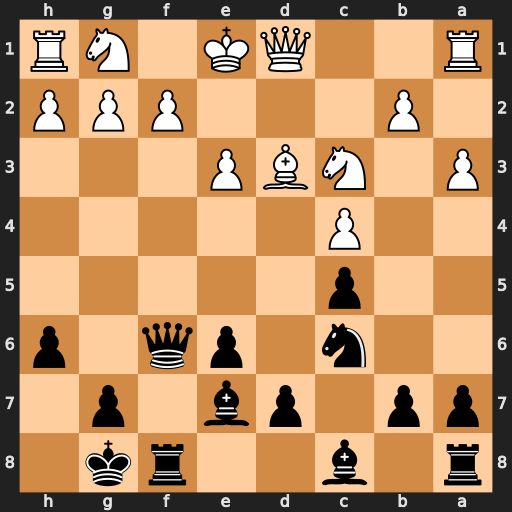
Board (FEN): r1b2rk1/pp1pb1p1/2n1pq1p/2p5/2P5/P1NBP3/1P3PPP/R2QK1NR
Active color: b
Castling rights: KQ
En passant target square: -
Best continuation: Qxf2#